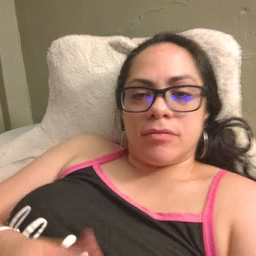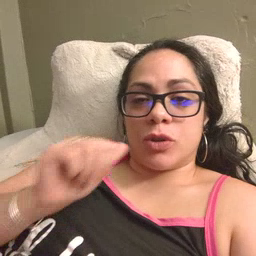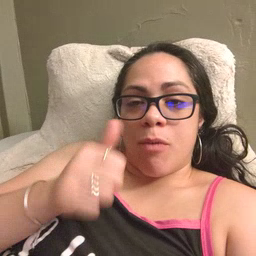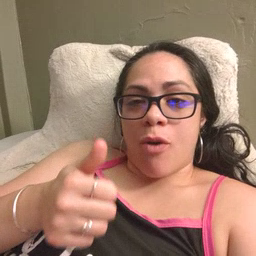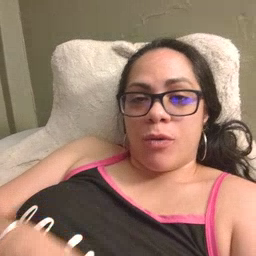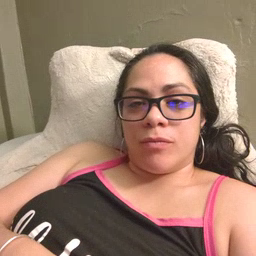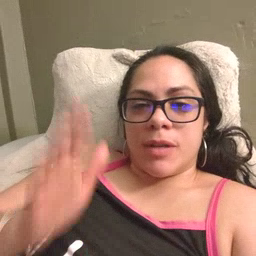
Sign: tomorrow